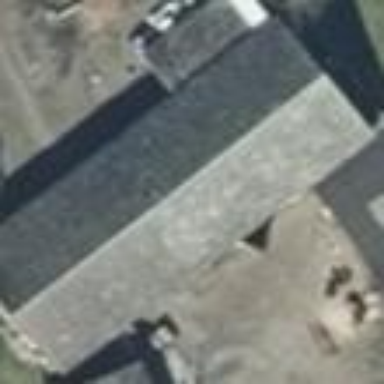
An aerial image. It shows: Gabled building with the roof oriented along its structure.